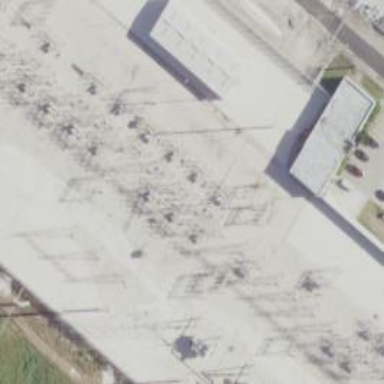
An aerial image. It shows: Switch for power supply.